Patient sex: F
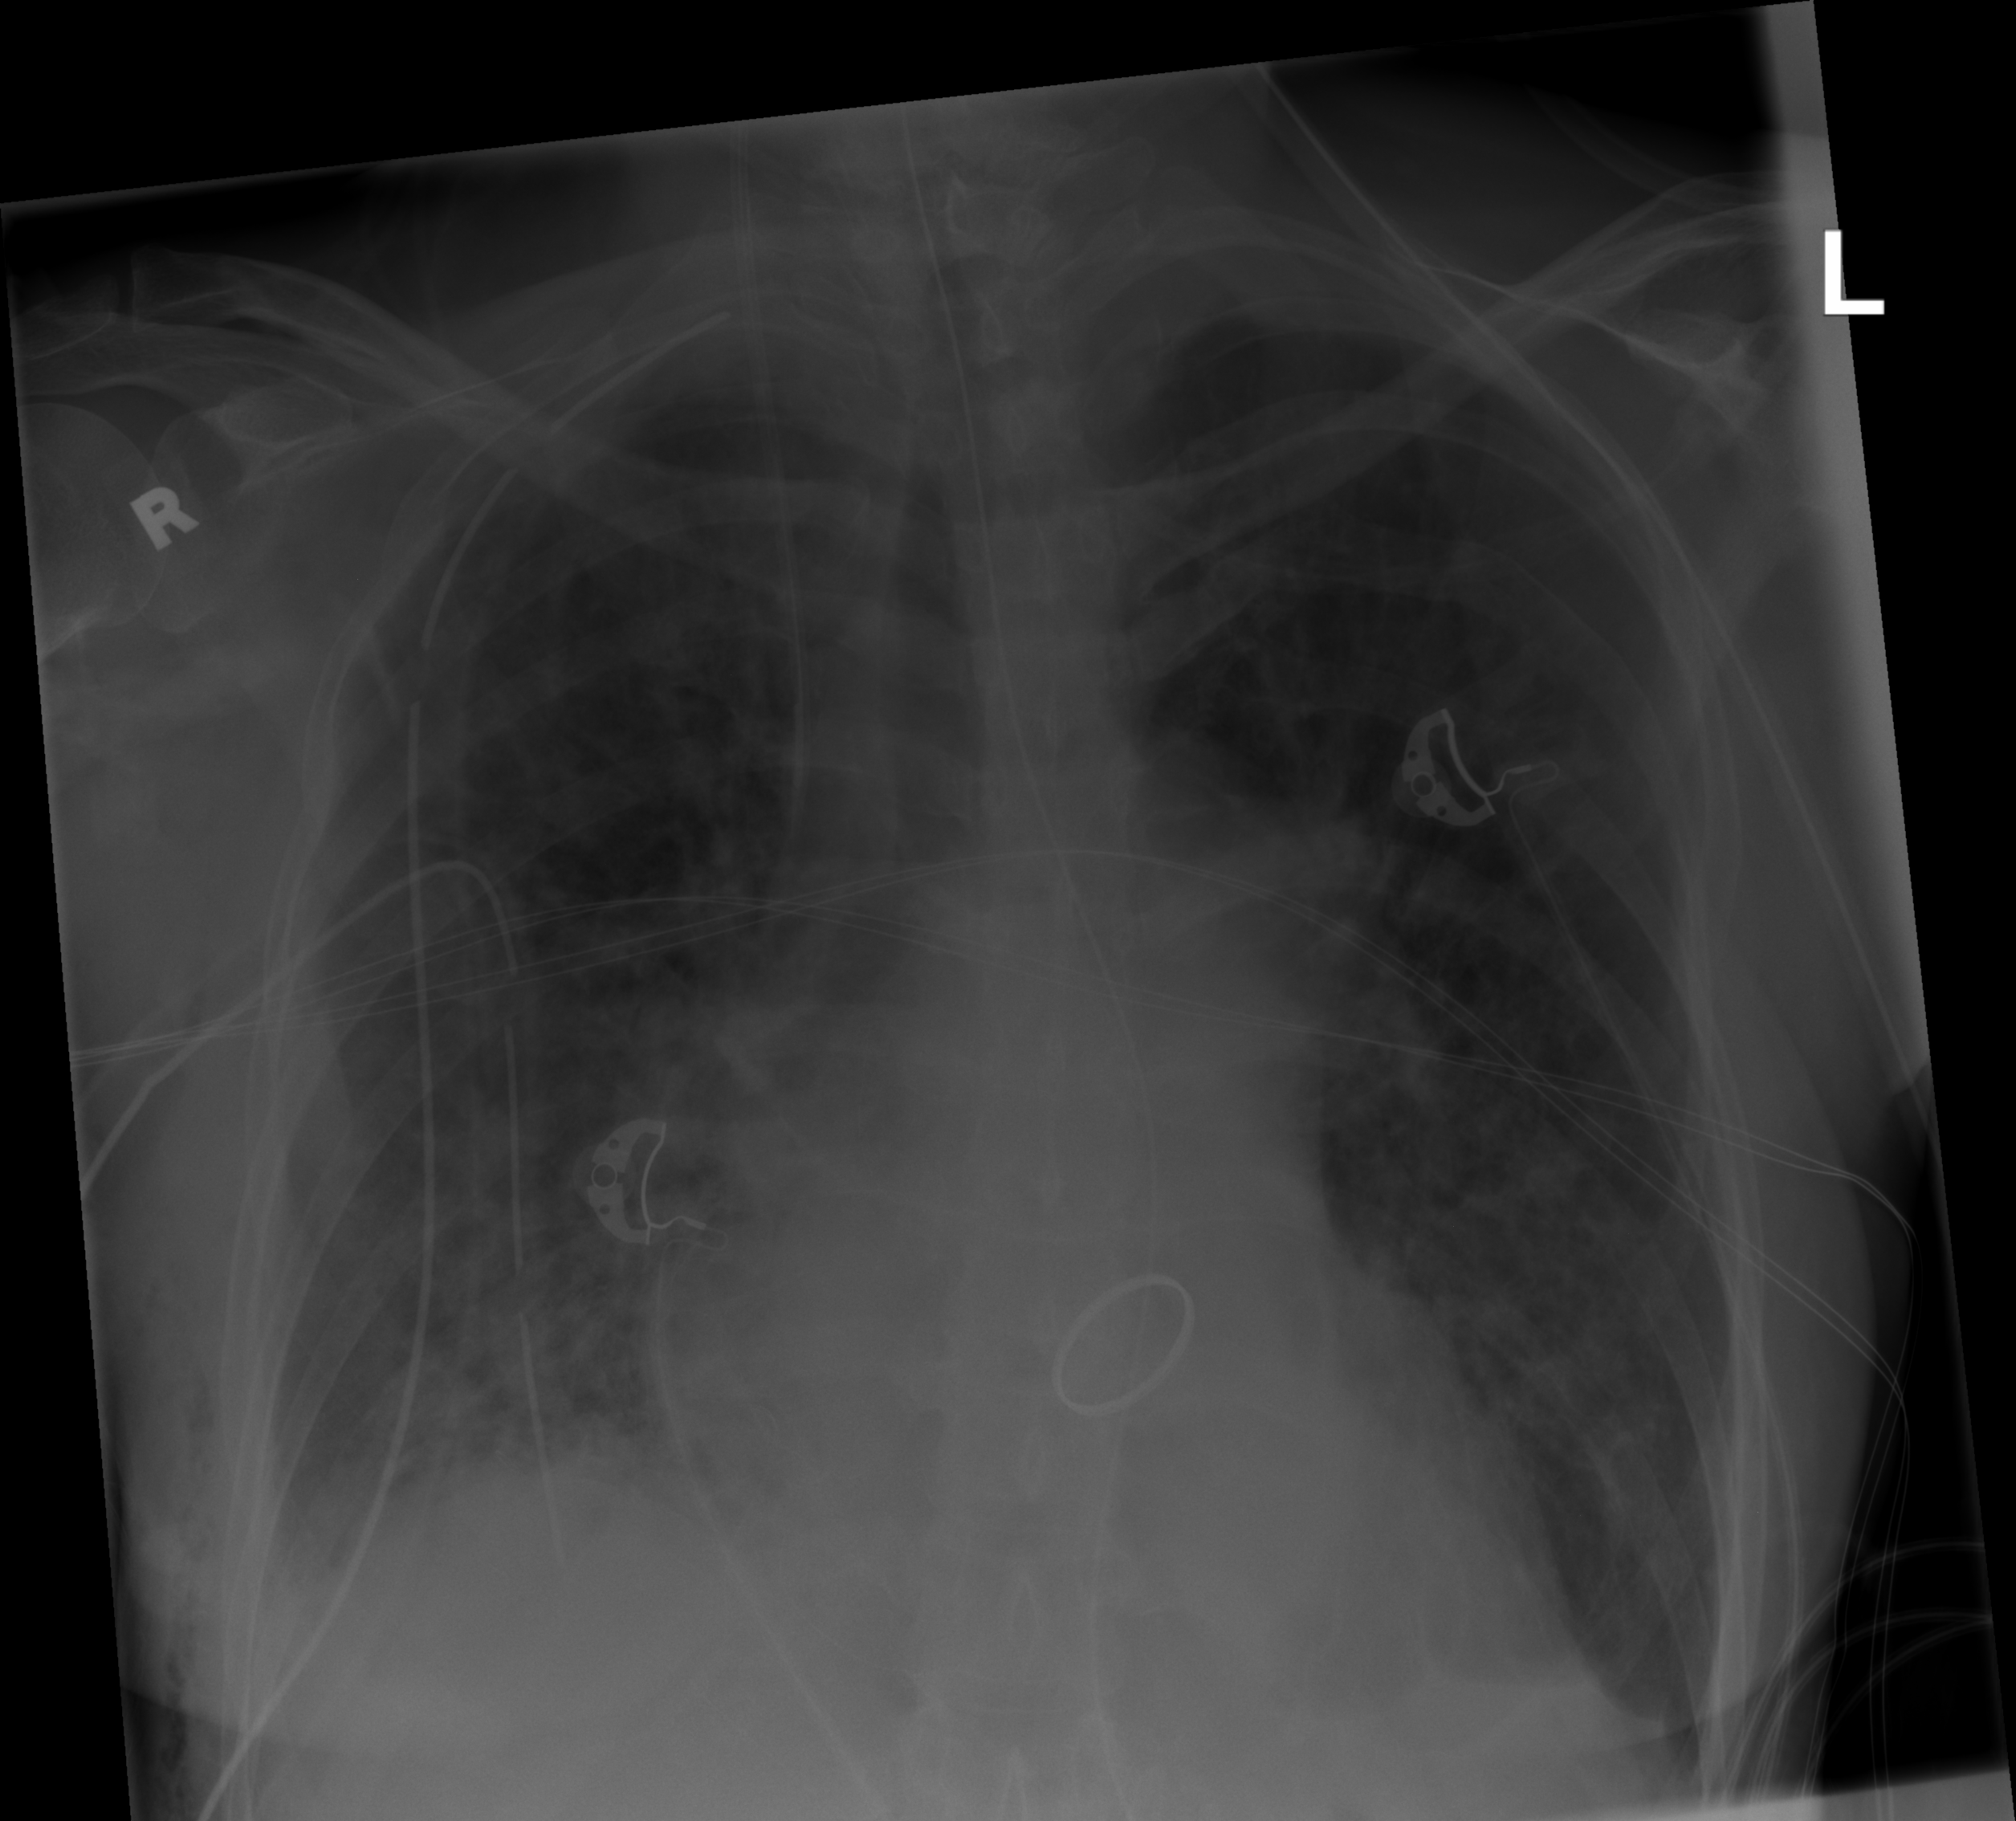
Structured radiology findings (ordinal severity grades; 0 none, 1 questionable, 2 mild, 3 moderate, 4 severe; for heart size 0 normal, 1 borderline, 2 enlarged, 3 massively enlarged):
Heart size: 0
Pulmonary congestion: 2
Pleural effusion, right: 0
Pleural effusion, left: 0
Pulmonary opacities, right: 3
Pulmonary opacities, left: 2
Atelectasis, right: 2
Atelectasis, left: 2